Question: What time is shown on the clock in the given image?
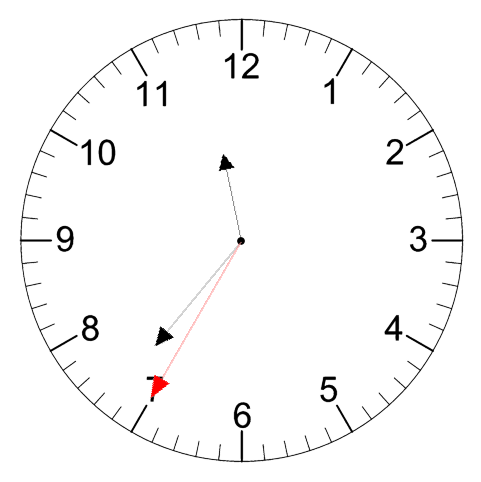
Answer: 11:36:35